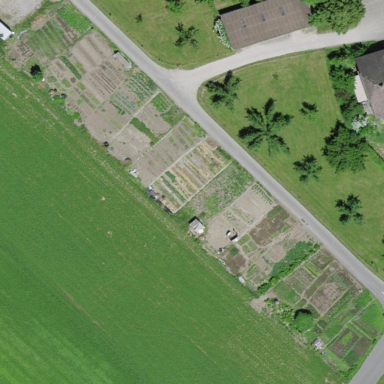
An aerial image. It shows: Allotments area.